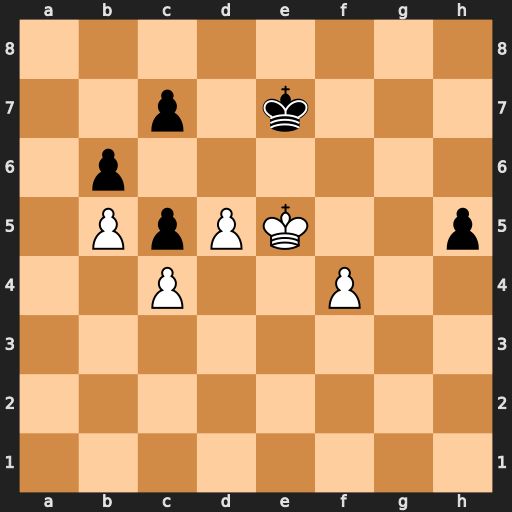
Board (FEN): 8/2p1k3/1p6/1PpPK2p/2P2P2/8/8/8
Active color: w
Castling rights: -
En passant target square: -
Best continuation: Kf5 h4 Kg4 Kf6 Kxh4 Kf5 Kg3 Ke4 Kg4